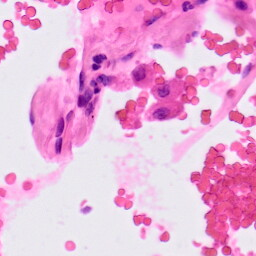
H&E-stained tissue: Lung